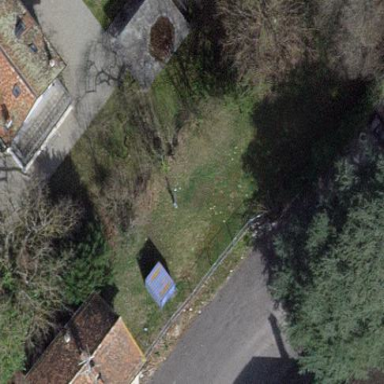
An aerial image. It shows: Garden surrounded by fence.